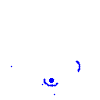
Particle: electron